Question: I have two NSManagedObjectContext, one for ui and one for background tasks. I'm trying to merge changes to UIcontext whenever the background one changed. But whenever I call
'''
mergeChangesFromContextDidSaveNotification:notification
'''
It just start eating memory (will goes up to 1GB on simulator) and cause a crash.
of course I setup a notification:
'''
[[NSNotificationCenter defaultCenter] addObserver:self
selector:@selector(coreUpdateFromApp:)
name:NSManagedObjectContextDidSaveNotification
object:nil];
'''
and also tried doing the merge in main thread, etc. No luck!
I found out that URIRepresentation is causing the issue. For some reason it's keep being called. (by apple's code not mine)
Note that I let it run for under a sec and it uses 64.95MB it will grow pretty fast with same call tree. If I keep it running it would crash the osx as well!

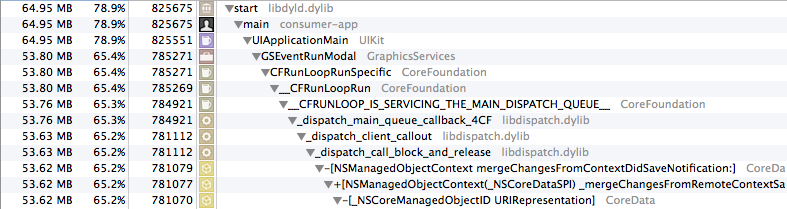
Answer: The problem is 'object:nil'. You are listening to an endless echo of notifications.
You need to specify a specific context object to listen to notifications from.